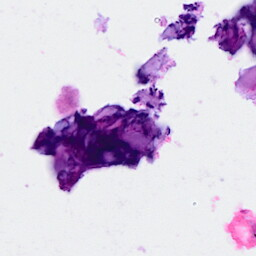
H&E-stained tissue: Breast